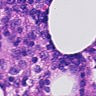
Metastatic tissue present: no